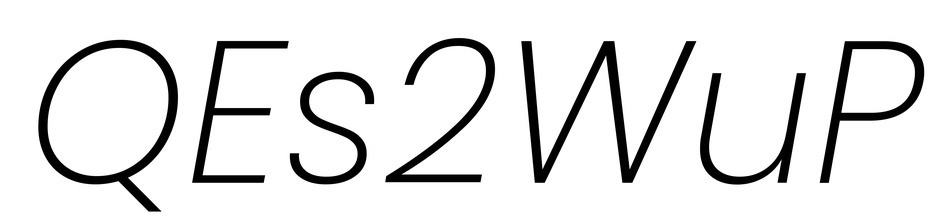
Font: Poppins-ExtraLightItalic